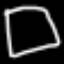
Label: square